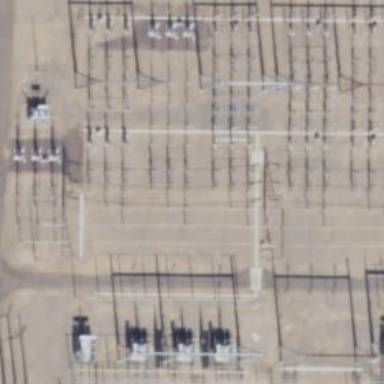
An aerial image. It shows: Switch for power supply.